Question: i have developped an android application, but i need to 'get the phone number' of 'the phone owner'. I have seen many questions here in stackoverflow and many answers but none works for me.
I work with :
I have tested this code, but nothing happened:
'''
TelephonyManager phoneManager = (TelephonyManager)
getApplicationContext().getSystemService(Context.TELEPHONY_SERVICE);
String phoneNumber = phoneManager.getLine1Number();
'''
I added the permission in my manifest file 'READ_PHONE_STATE' , in my setting i can't see the phone number :/
I have seen those answers <URL> ,and this is my problem

I know that i can get an unique id using 'getDeviceId()' but i'd get the number phone if it's possible ..
Can you give more information?
Any idea to get the phone number??
:
In my country, we can see our number with USSD command ,the result is in dialogBox, can i read the datas in the USSD response?
I have tested this code, but nothing to get:
'''
@Override
public void onClick(View v) {
// TODO Auto-generated method stub
String encodedHash = Uri.encode("#");
String ussd = "*141*1" + encodedHash;
startActivityForResult(new Intent("android.intent.action.CALL",
Uri.parse("tel:" + ussd)), 1);
}
});
'''
.
'''
@Override
protected void onActivityResult(int requestCode, int resultCode, Intent data) {
// TODO Auto-generated method stub
super.onActivityResult(requestCode, resultCode, data);
Toast.makeText(getApplicationContext(),
"USSD: " + requestCode + " " + resultCode + " ", 1).show();
if (requestCode == 1) {
if (resultCode == RESULT_OK) {
// String result=data.getStringExtra("result");
String dd = data.toString();
Toast.makeText(getApplicationContext(), dd, 1).show();
}
}
'''
I also tested some examples but the result is :
'''
Android doesn't support USSD service
'''
Help plz?
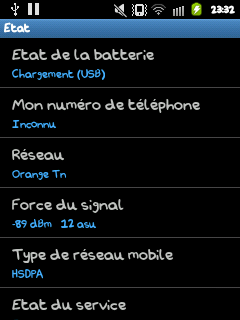
Answer: As you have found, via the many questions and answers I guess you've looked at already, there is no reliable way to get this information:
- TelephonyManager.getLine1Number() normally returns null, but on the rare phone that it actually returns something else, the answer cannot be relied upon since it returns the original phone number from the SIM, which due to phone number portability is rarely the phone number that the phone is currently using- <URL>.
Be aware that although not common in Western markets, there are an increasing number of Dual SIM Android phones (including the new Nokia X), so there is not a 1:1 correspondence between phone and phone number. You also have the problem if your app runs on a tablet that these don't have a phone number anyway.